Question: Count the number of objects in the diagram.
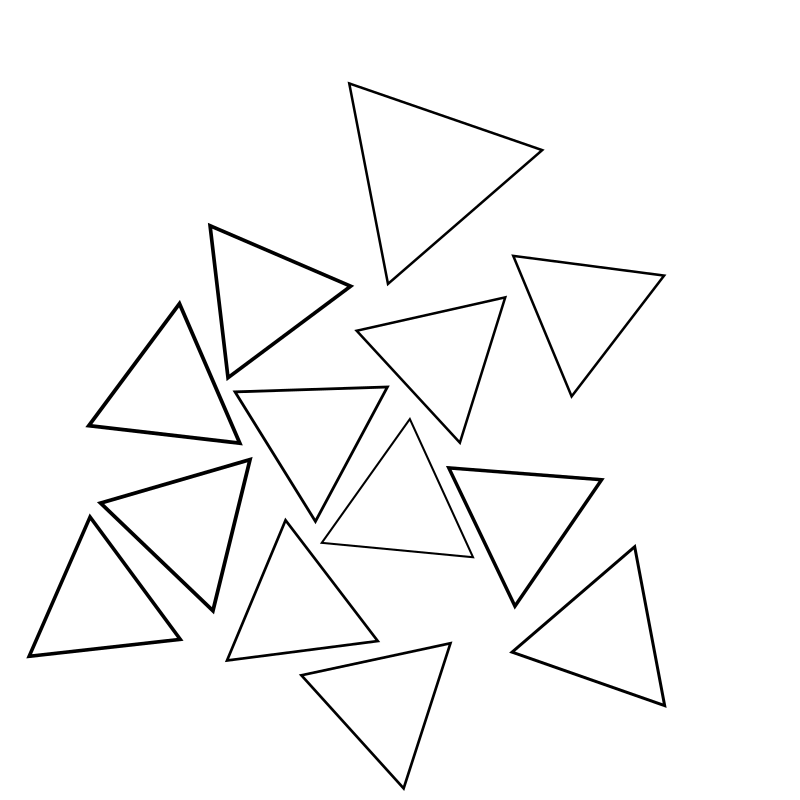
Answer: 13